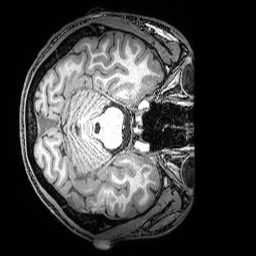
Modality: T1w
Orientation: axial
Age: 21
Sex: male
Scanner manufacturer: siemens
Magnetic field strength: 3 T
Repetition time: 2.53 s
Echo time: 0.00388 s